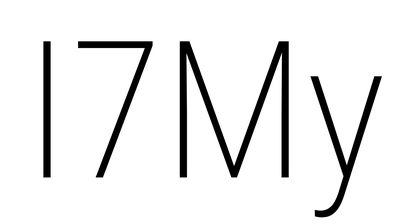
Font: Roboto_Condensed_ExtraLight